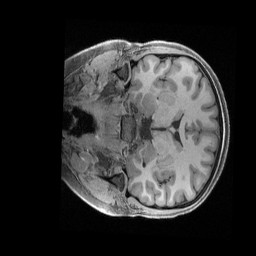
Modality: T1w
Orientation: coronal
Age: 23
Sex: female
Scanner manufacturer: siemens
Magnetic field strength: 3 T
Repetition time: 2.4 s
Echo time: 0.00228 s